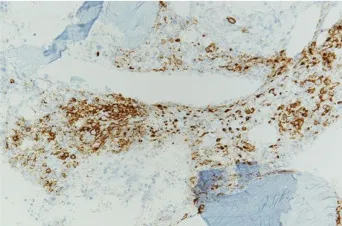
Histopathology of bone marrow biopsy showing scattered infiltration of atypical large lymphocytes. (C) Immunohistochemical staining of CD20-positive lymphoproliferative cells (x400).
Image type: pathology (immunostaining)